Question: I've been playing around with a large database on which I'm done many summary statistics. I can't help but think there's got to be a quicker way than what I'm doing.
Take for instance the following query:
'''
select count(*), thing1, thing2, thing3 from myTable
group by thing1, thing2, thing3
'''

The 1=true and 0=false. If I wanted to add a a local variable from the dataset (say 'select @total=count(*) from peopleTable') and divided each row in counts by @total, is there a typical SQL solution for this? I know how to do this on a per-row basis, but not all at once like this.
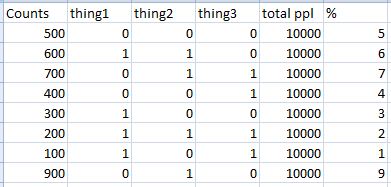
Answer: EDITED:
Now I think you want this:
'''
DECLARE @total int;
SET @total = (SELECT COUNT(*) FROM peopleTable)
SELECT COUNT(*) AS count_column
, CAST(COUNT(*) AS float) / @total AS percent_total
, @total AS total_ppl
, thing1, thing2, thing3
FROM myTable
GROUP BY thing1, thing2, thing3
'''
This query give you COUNT of your grouped records, percentage count regarding to total ppl and total ppl.